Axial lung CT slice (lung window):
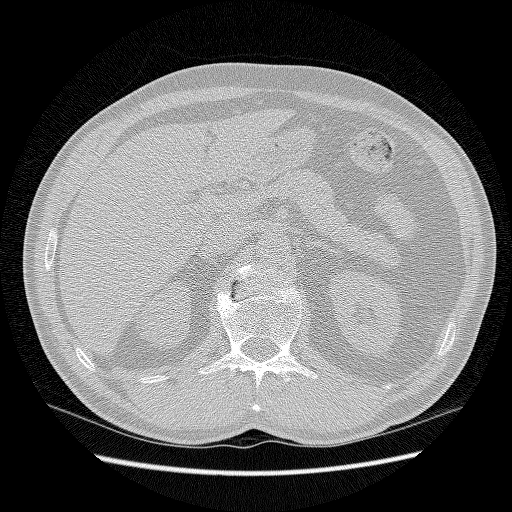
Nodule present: no